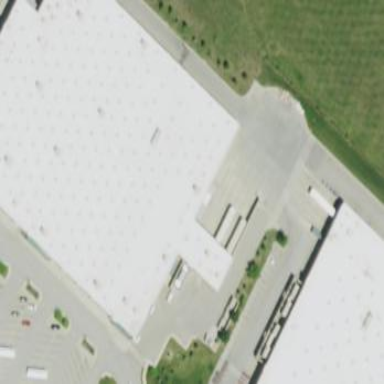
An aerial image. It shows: Retail building that operates as wholesale shop.